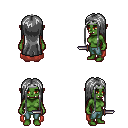
a pixel art fantasy rpg character, female body template, orc, green skin, maroon cape, teal pants, gray extra-long hairstyle, silver tiara, dagger, four views (front, back, left, right), 2x2 character sprite sheet, small pixel art, hard edges, no anti-aliasing